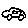
Label: car